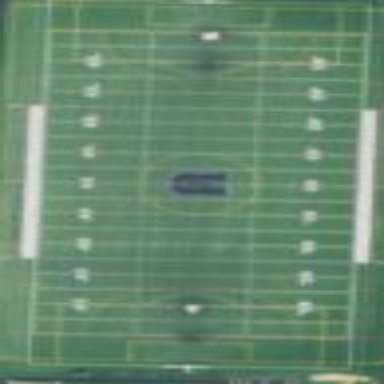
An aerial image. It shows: American football pitch.